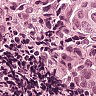
Metastatic tissue present: yes